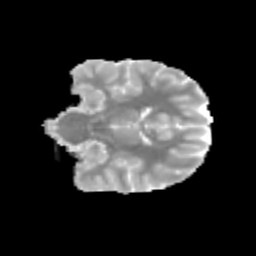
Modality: MD
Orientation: coronal
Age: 13
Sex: female
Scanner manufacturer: siemens
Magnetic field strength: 3 T
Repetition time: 3.8 s
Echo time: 0.07 s